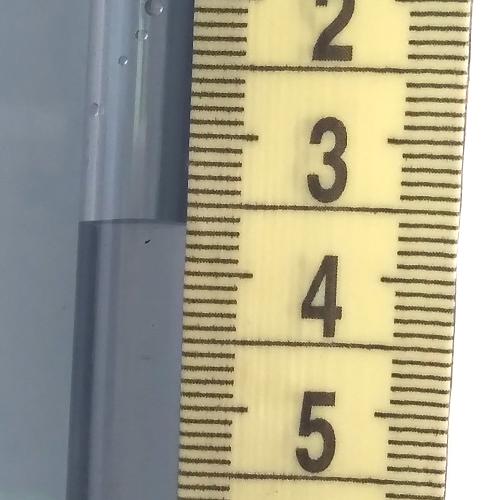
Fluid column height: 3.6 cm